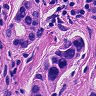
Metastatic tissue present: yes